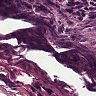
Metastatic tissue present: no